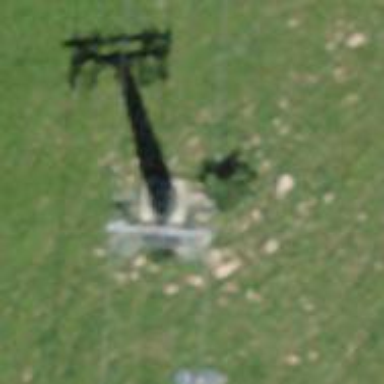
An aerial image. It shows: Pylon used for aerialway.